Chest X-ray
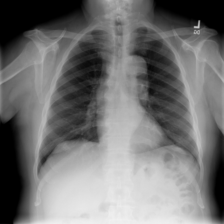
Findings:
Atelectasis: negative
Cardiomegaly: negative
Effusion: negative
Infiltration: negative
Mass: negative
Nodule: negative
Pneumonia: negative
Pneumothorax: negative
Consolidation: negative
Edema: negative
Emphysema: negative
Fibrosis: negative
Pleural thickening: negative
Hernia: negative